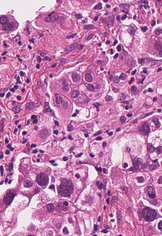
Tumor epithelial tissue: yes
Tumor-associated stroma tissue: yes
Normal tissue: no